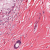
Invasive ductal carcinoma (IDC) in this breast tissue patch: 1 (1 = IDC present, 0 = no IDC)